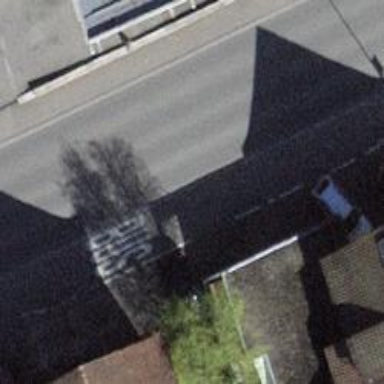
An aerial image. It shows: Bus stop along the road.